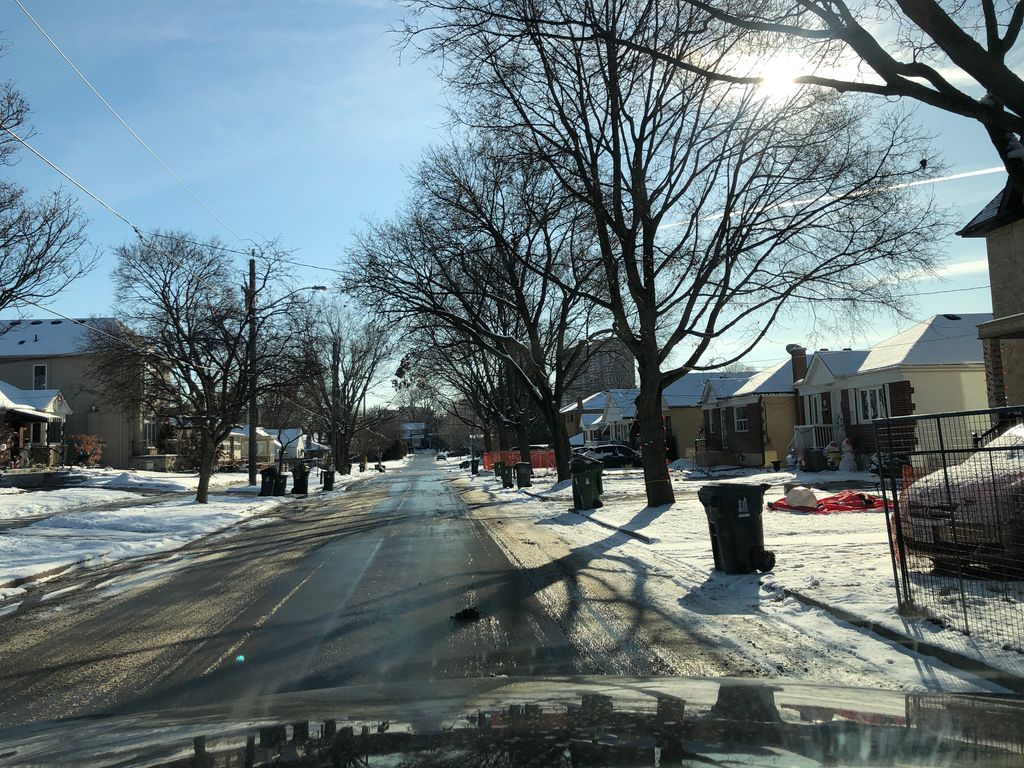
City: toronto